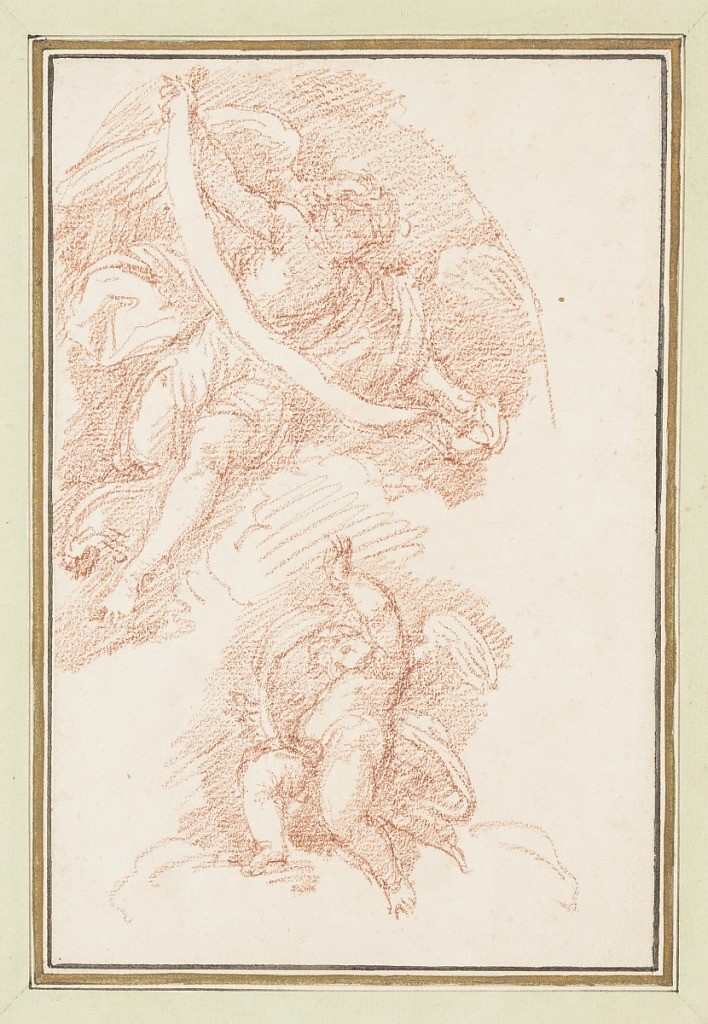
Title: Winged figure holding strap with putto
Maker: Jean-Robert Ango, French, active in Rome 1759 –1770, d. 1773
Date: ca. 1759–70
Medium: Red chalk on paper
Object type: Drawing
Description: Winged figure holding bandella or strap, floating above putto. Figure holds an end of the strap in each hand and looks upward. One leg is bent at the knee so that the lower part of the leg is not visible. The putto holds his left arm above his head.